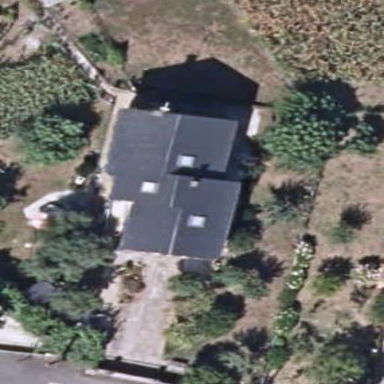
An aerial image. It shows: Simple and straightforward house.